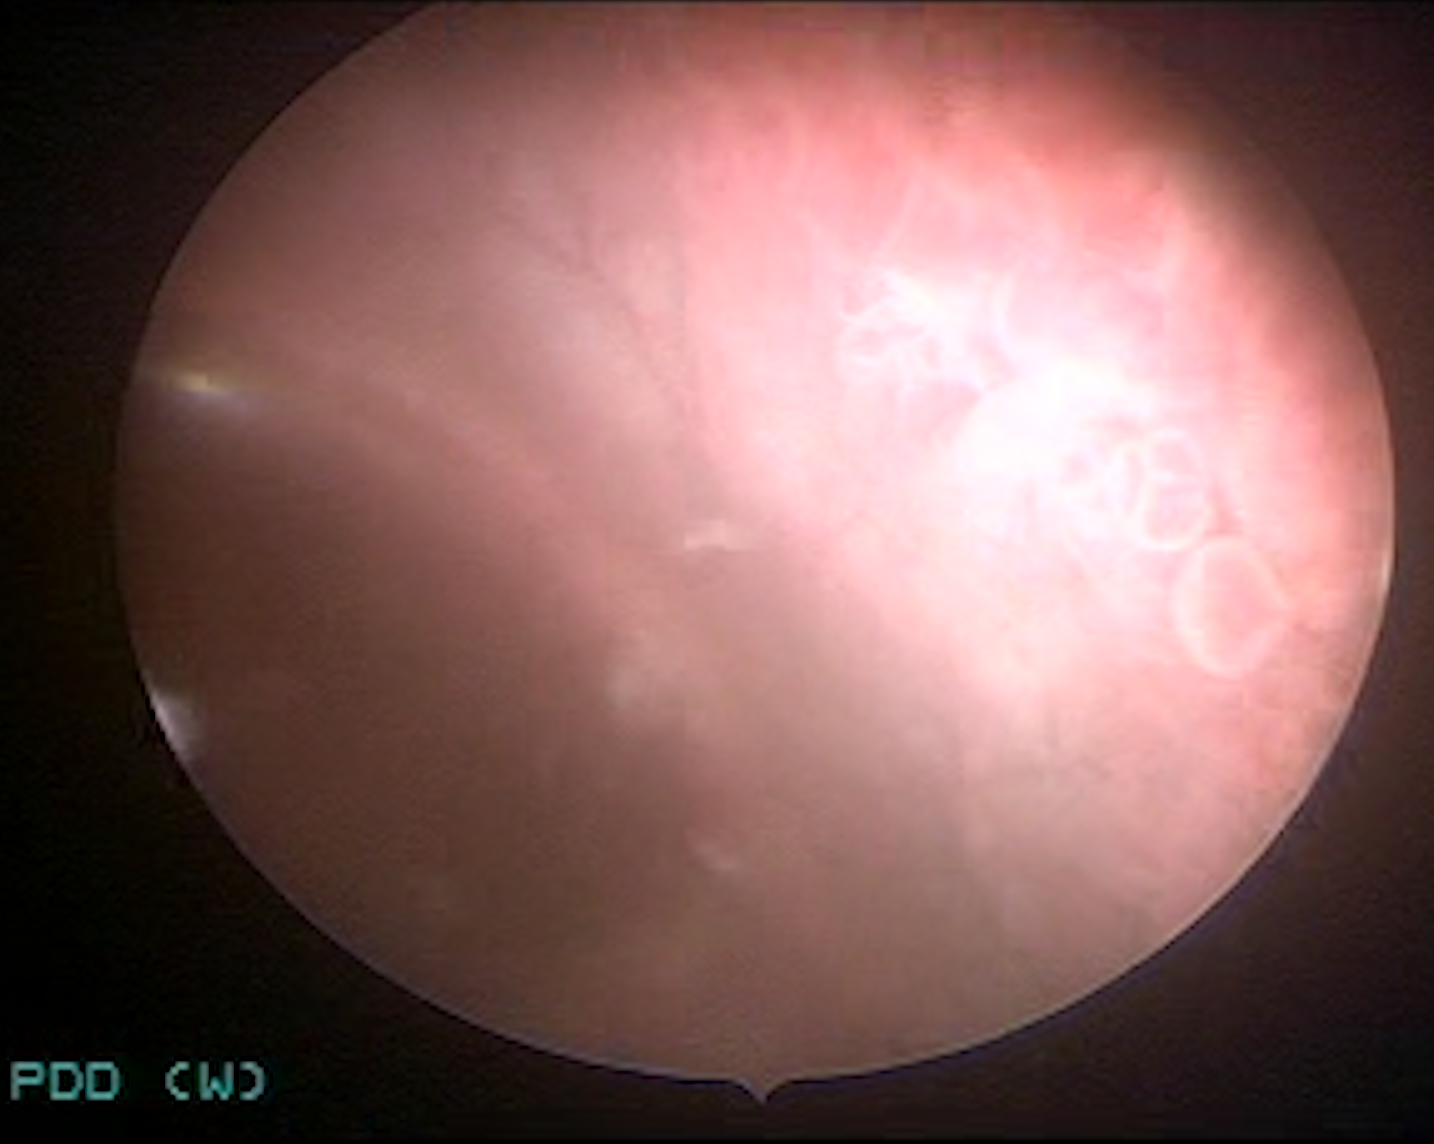
Modality: WLC
Class: Malignant
Subclass: HighGradePapillary
Lesion: L1
Stage: Ta
Morphology: Papillary
Bladder cancer association: Yes